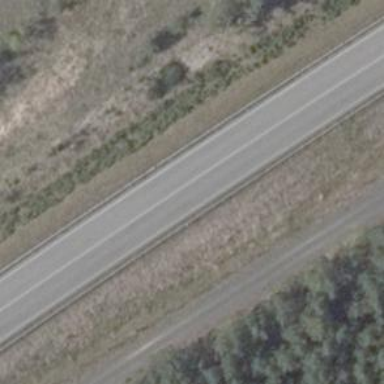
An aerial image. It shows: Asphalt road classified as primary highway. It is designated as motorroad.